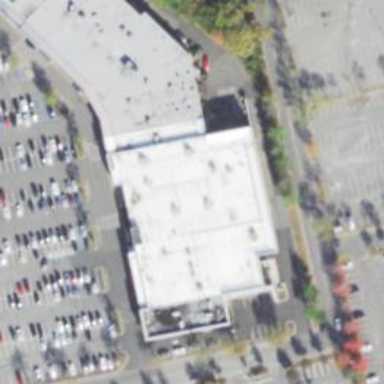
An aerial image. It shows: Supermarket.